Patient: sex M, age 65
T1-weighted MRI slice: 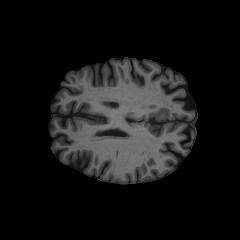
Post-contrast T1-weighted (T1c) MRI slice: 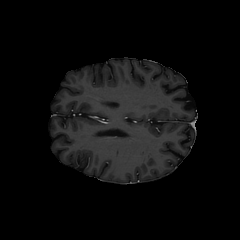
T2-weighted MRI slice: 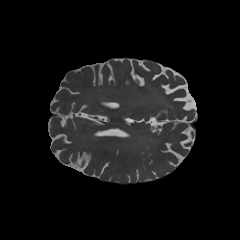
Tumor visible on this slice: no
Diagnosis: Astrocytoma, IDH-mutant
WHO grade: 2